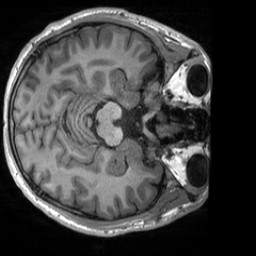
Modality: T1w
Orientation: axial
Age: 26
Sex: male
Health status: healthy
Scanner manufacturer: siemens
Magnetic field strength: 3 T
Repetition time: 2 s
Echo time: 0.00232 s